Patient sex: F
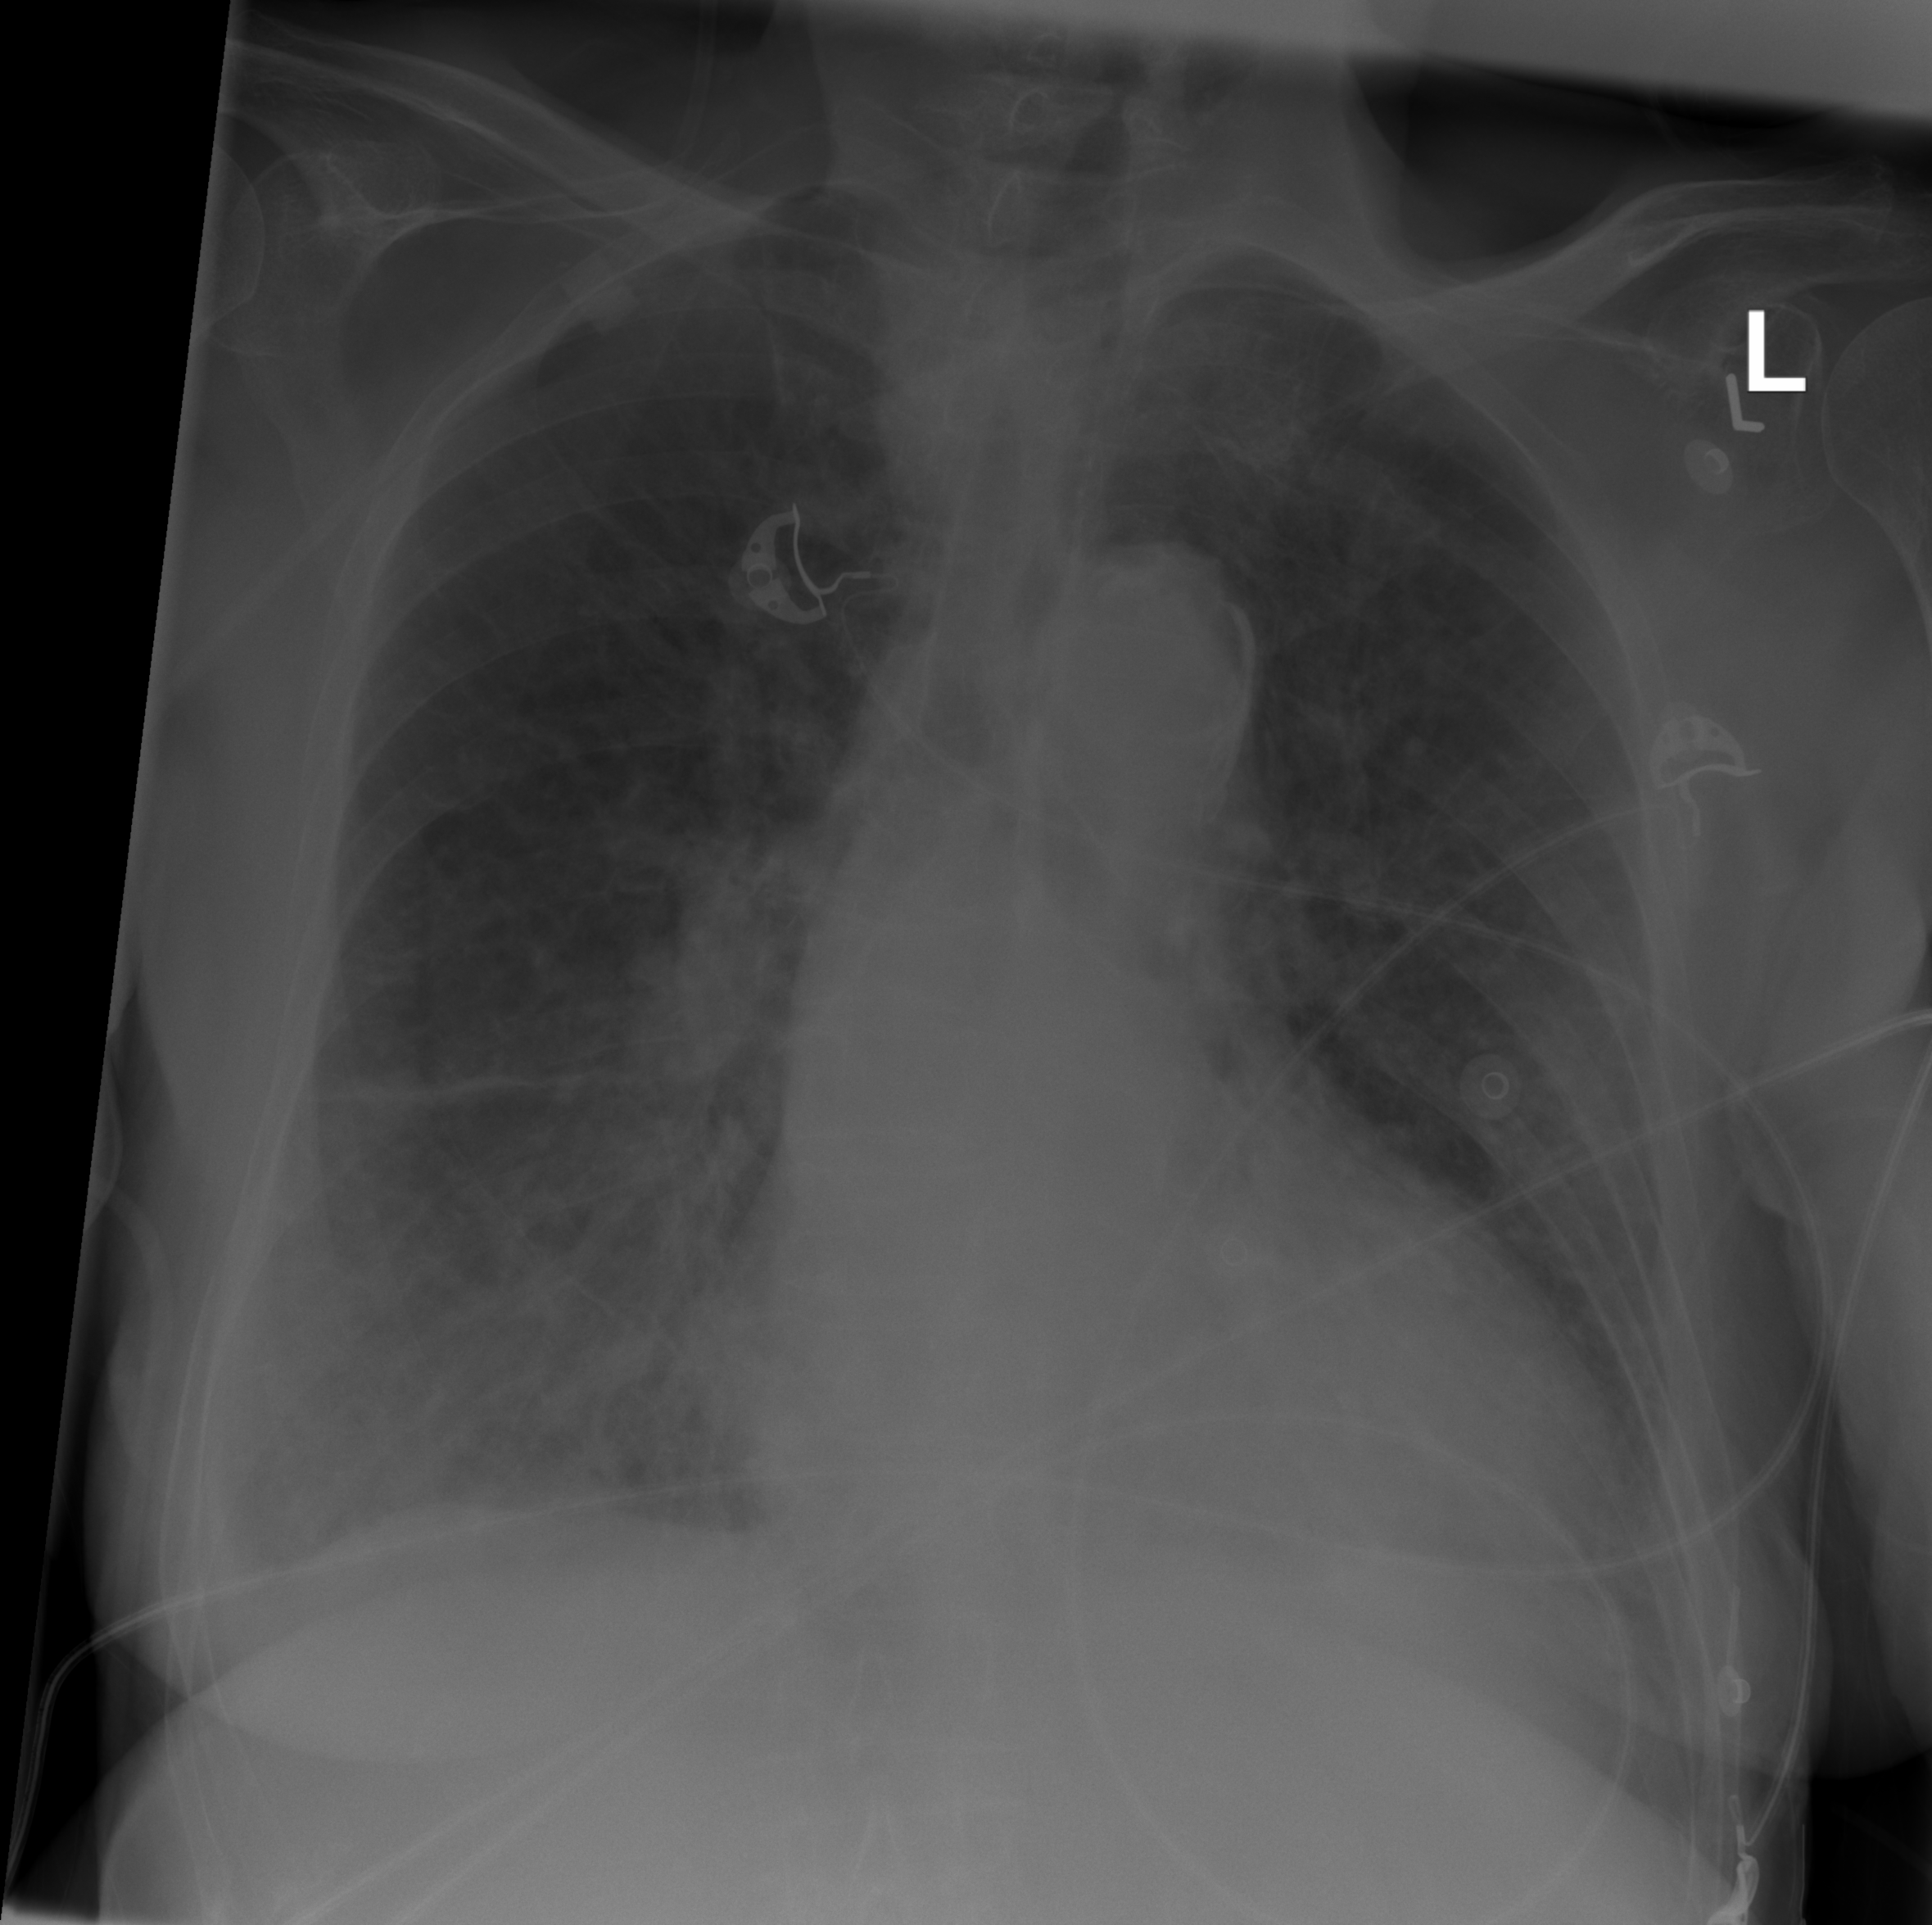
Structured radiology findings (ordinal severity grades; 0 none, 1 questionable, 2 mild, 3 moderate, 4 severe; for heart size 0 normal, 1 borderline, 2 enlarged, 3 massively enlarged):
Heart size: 2
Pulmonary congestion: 1
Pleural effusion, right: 2
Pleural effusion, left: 1
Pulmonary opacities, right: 2
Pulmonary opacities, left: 0
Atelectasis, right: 2
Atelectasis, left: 0